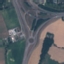
Land use / land cover: Highway